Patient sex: M
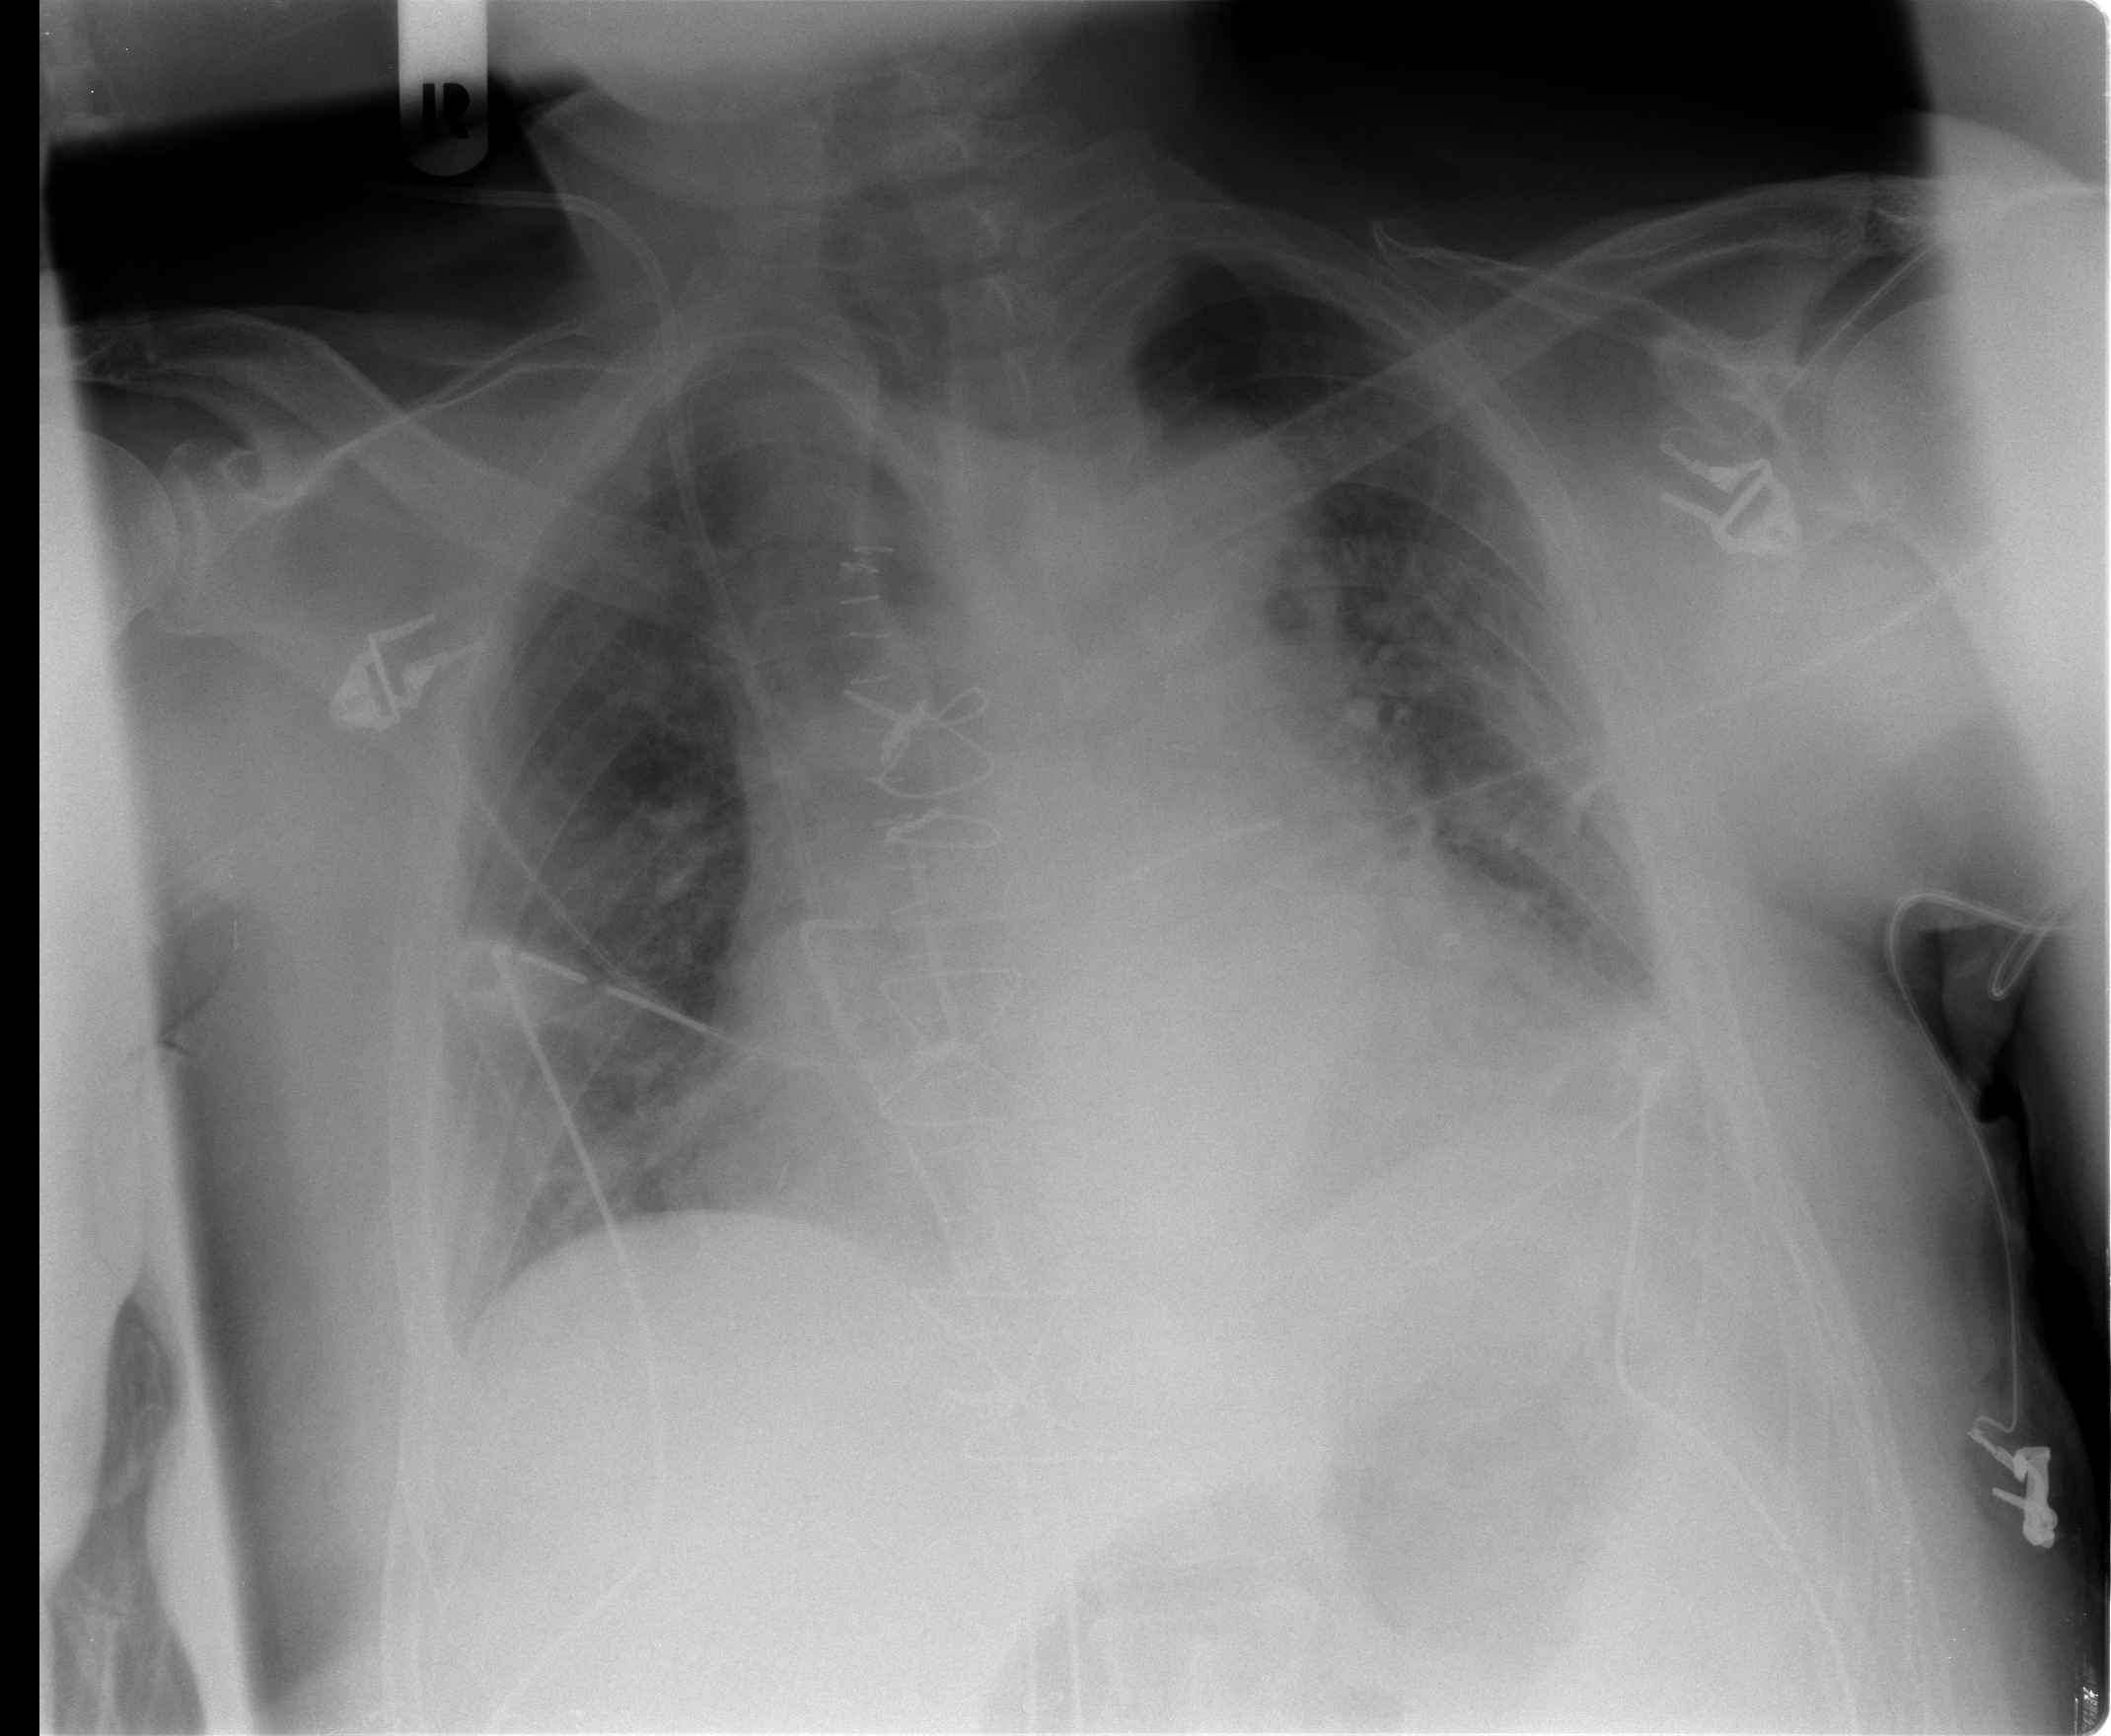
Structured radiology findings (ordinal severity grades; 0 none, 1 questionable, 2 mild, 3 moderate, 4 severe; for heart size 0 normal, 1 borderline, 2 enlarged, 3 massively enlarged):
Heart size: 2
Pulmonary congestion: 2
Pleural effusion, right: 0
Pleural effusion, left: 1
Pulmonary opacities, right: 0
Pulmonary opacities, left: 0
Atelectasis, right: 2
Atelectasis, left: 2